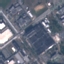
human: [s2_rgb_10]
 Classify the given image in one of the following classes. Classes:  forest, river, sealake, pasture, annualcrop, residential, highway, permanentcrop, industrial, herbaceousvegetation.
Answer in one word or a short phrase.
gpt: Industrial